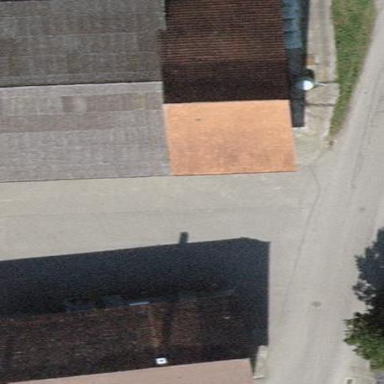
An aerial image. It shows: Farm auxiliary building with gabled roof.